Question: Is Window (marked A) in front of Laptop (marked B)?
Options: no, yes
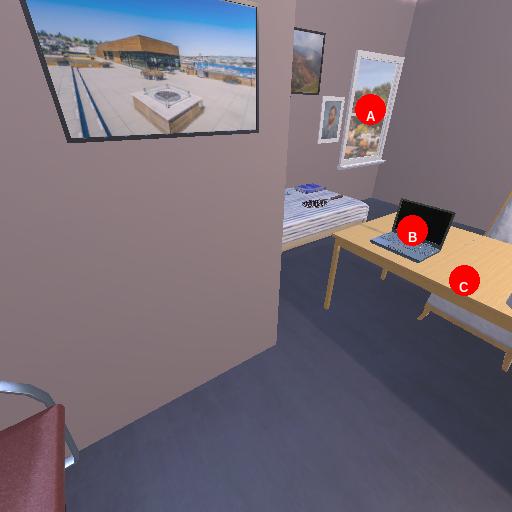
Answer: no